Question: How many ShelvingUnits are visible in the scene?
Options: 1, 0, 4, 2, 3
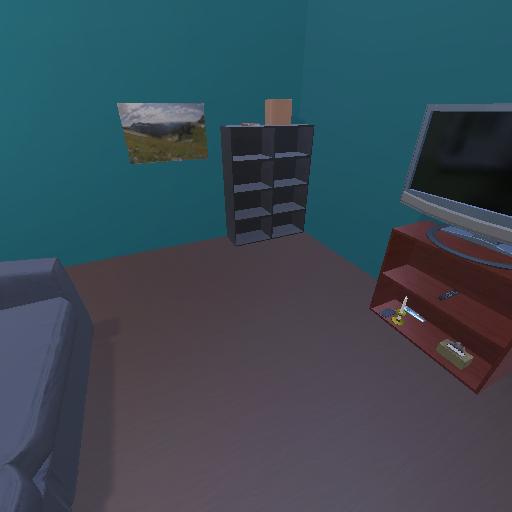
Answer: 1